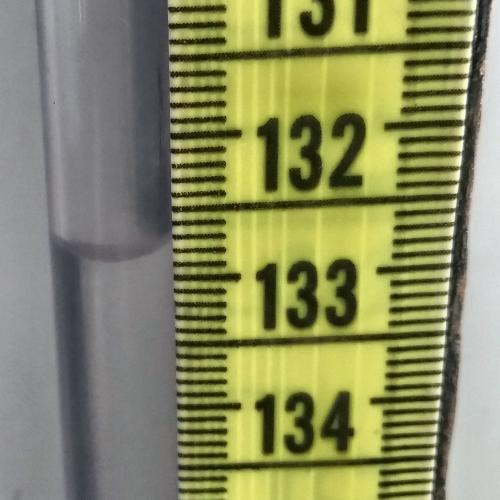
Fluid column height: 132.8 cm